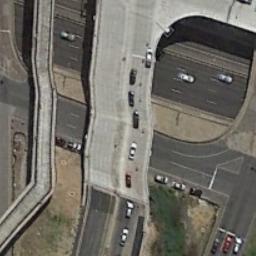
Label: overpass